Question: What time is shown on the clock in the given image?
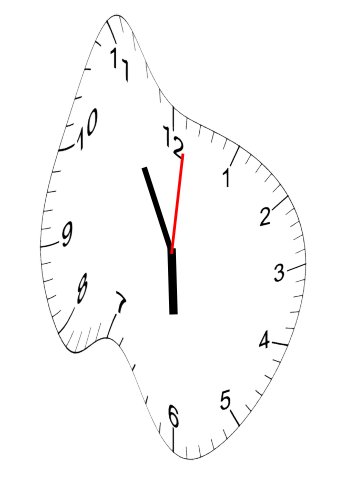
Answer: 05:55:01